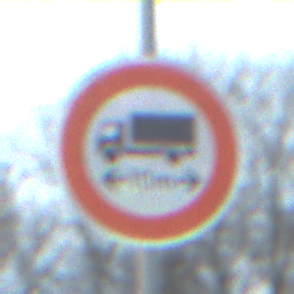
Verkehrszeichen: TatsaechlicheLaenge
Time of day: SunriseSunset
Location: Outdoor (RoadRail)
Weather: PartlyCloudy
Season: NotSpecified
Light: Natural